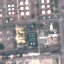
Land use / land cover class: Industrial